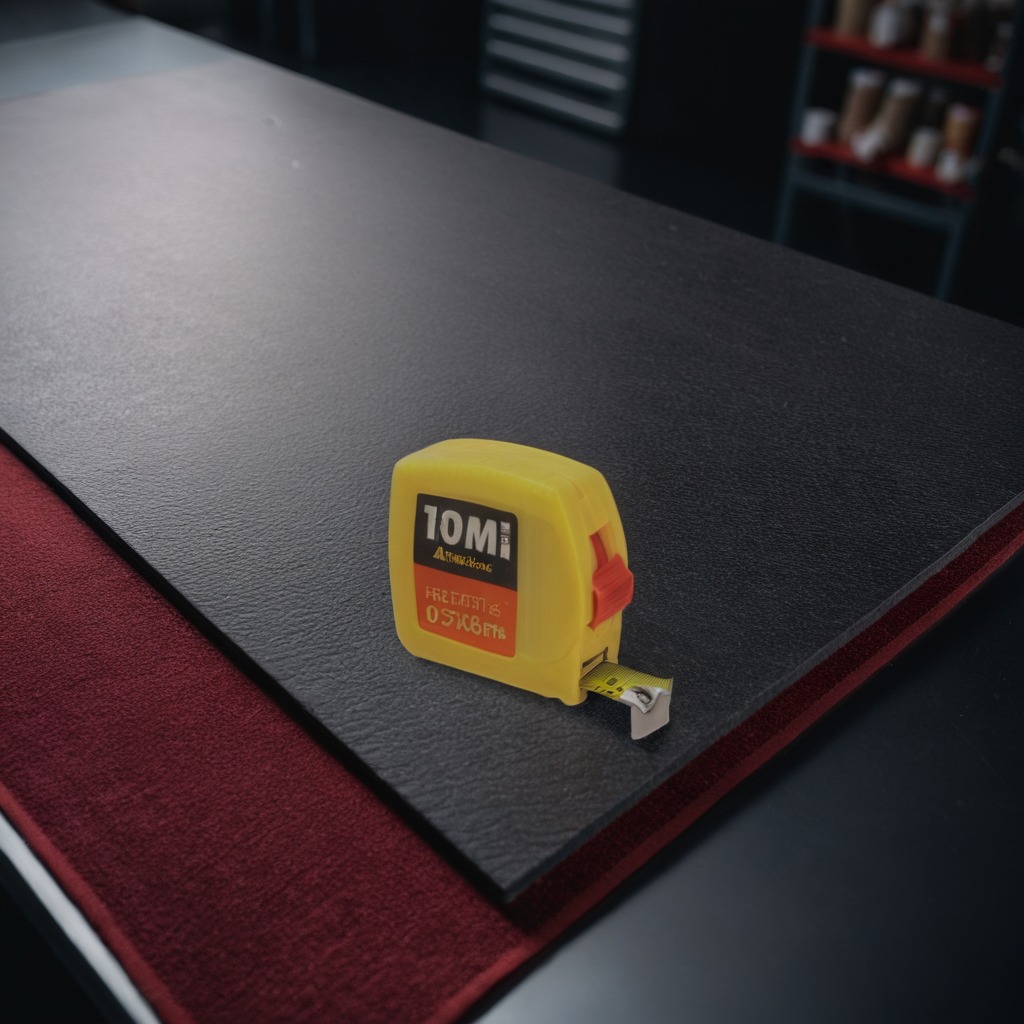
A measuring tape lies on the granite tabletop inside a workshop at night.